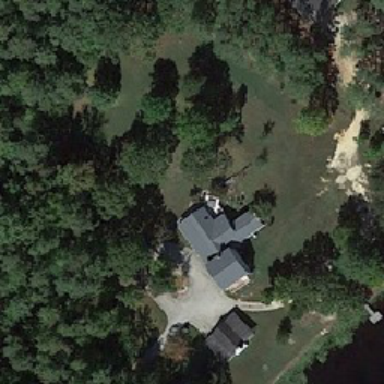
Two grey houses standing on the lawn near the forest .